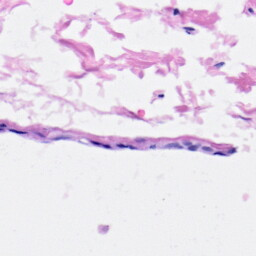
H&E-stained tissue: Heart